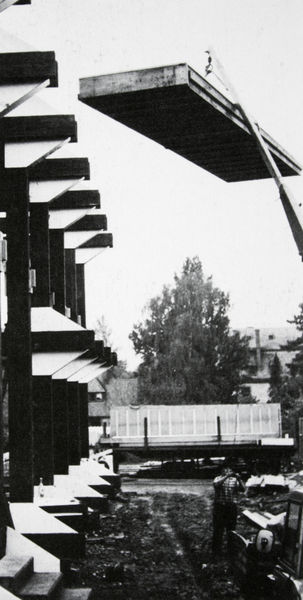
Titel: Struktursystem im Rohbau
Künstler: Wolfgang Döring
Standort: Bad Honnef
Institution: Haus Mayer-Kuckuck
Schlagwörter: baum, himmel, laub, mann, weiß, landschaft, schwarz, anlage, dach, zaun, architektur, mensch, garten, moderne, wagen, detail, foto, fotografie, photographie, kran, schweben, schwarzweiß, photo, objekt, installation, fertigteile, baustelle, hochheben, dirigieren, geoemtrisch